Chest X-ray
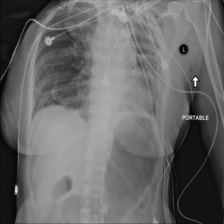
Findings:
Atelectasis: negative
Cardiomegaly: negative
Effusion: negative
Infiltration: negative
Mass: negative
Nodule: negative
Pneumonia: negative
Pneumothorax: negative
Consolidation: negative
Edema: negative
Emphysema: negative
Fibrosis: negative
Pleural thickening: negative
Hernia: negative